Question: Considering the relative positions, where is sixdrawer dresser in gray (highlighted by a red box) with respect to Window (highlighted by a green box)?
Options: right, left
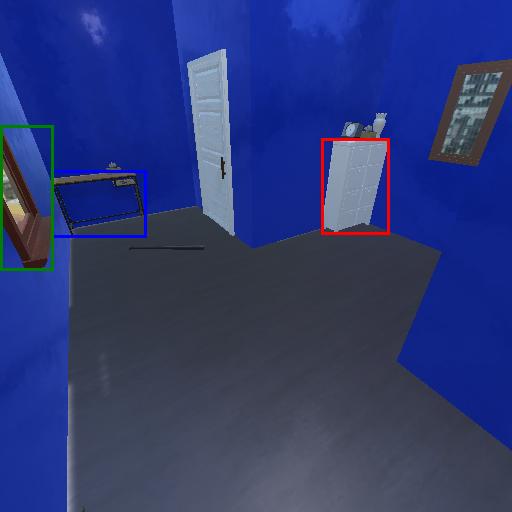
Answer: right